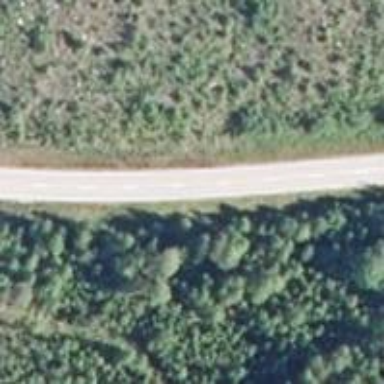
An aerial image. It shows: Asphalt road classified as primary highway.